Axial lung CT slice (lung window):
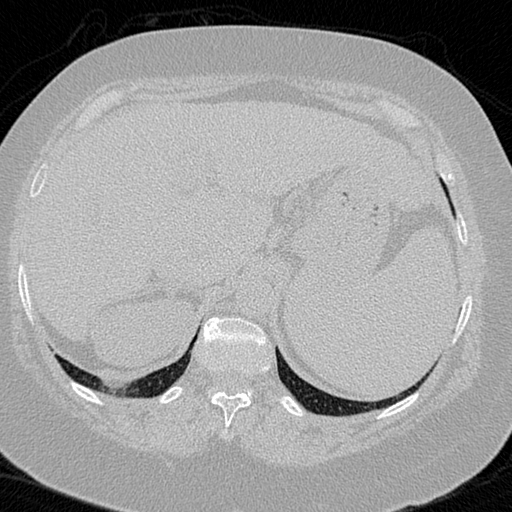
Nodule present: no